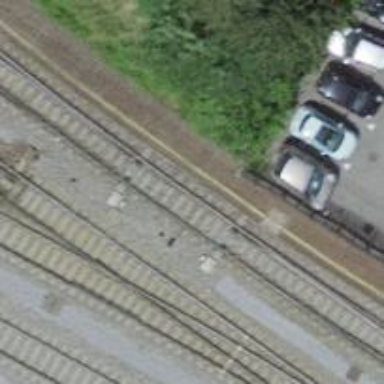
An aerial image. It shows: Railway yard with single rail track. The electrified track has contact line for power supply.